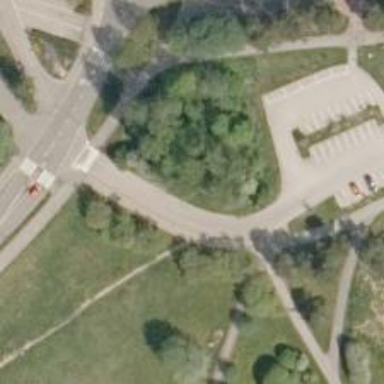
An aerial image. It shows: Asphalt cycleway.